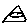
Label: triangle